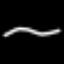
Label: line